Interaction volume radius: 10 \u00c5
Interaction volume height: 25 \u00c5
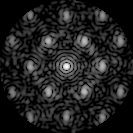
Disorder parameter: 0.4532